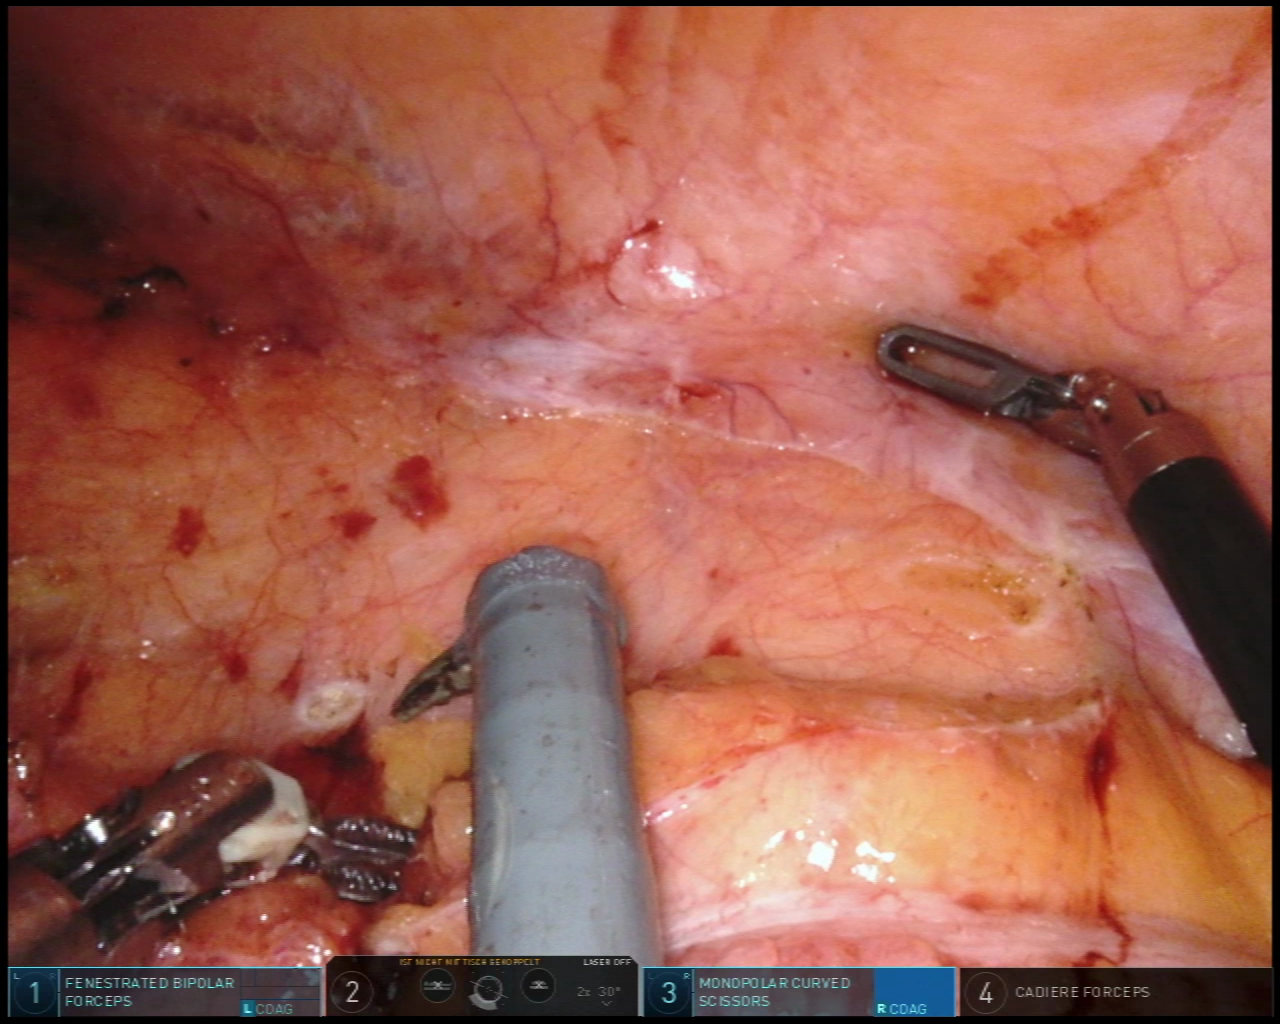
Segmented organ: abdominal_wall
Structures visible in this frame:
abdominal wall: yes
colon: yes
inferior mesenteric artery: no
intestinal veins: no
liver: no
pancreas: no
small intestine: no
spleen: no
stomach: no
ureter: no
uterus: no
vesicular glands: no